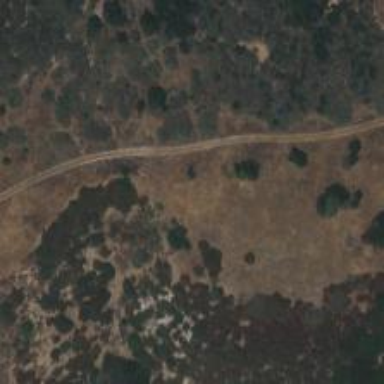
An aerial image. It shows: Path.